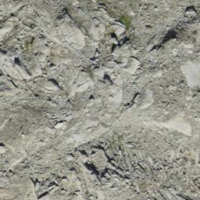
EUNIS habitat code: 48
Species observed at this site:
Jacobaea incana